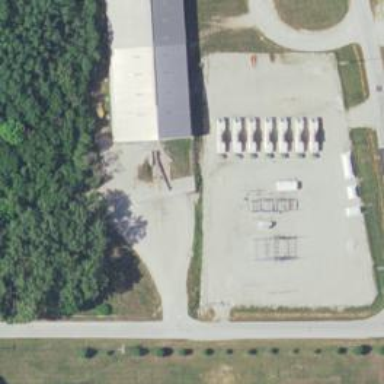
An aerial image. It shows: Generator is pictured.